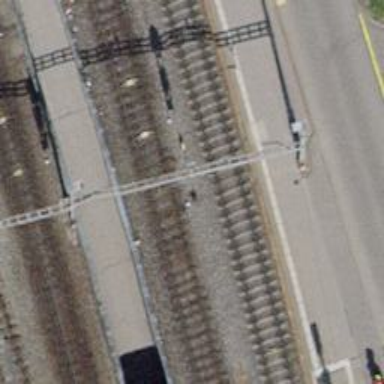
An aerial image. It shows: Railway signal.